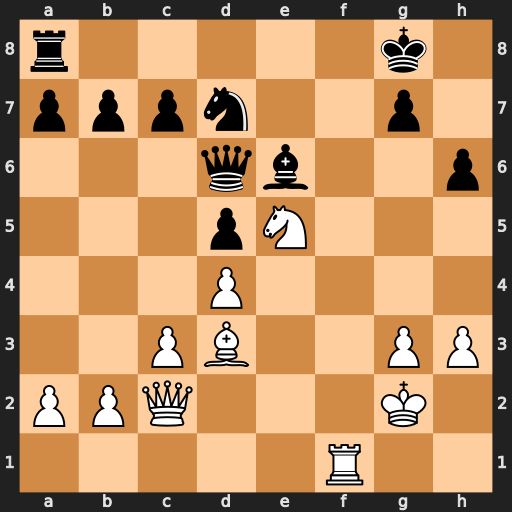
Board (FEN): r5k1/pppn2p1/3qb2p/3pN3/3P4/2PB2PP/PPQ3K1/5R2
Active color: w
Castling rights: -
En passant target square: -
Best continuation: Bh7+ Kh8 Ng6+ Kxh7 Nf8+ Kg8 Qh7#